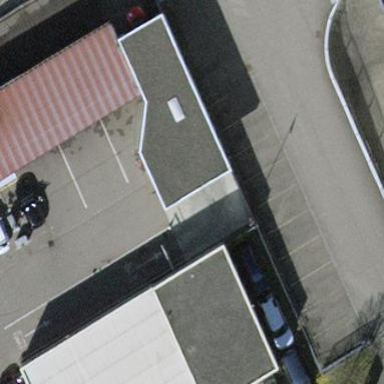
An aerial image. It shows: View of roof of building.